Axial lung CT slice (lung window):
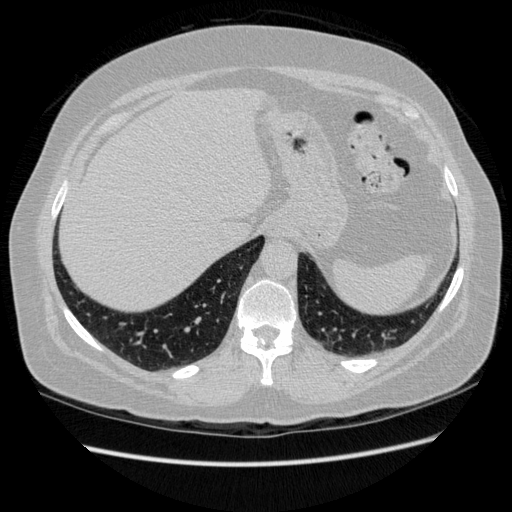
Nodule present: no